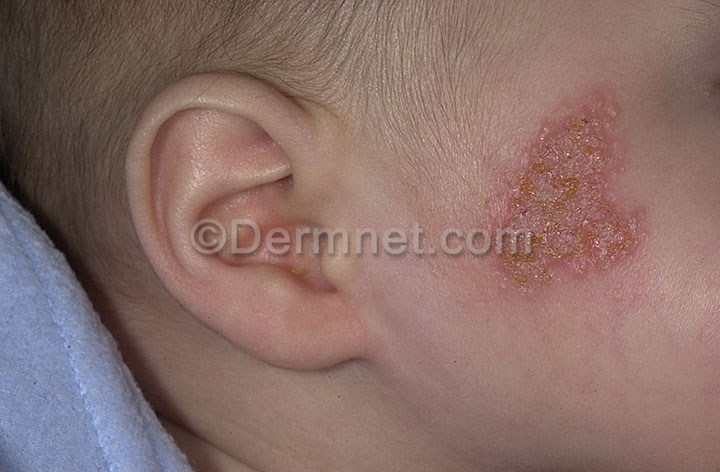
Disease: Eczema Photos